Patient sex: M
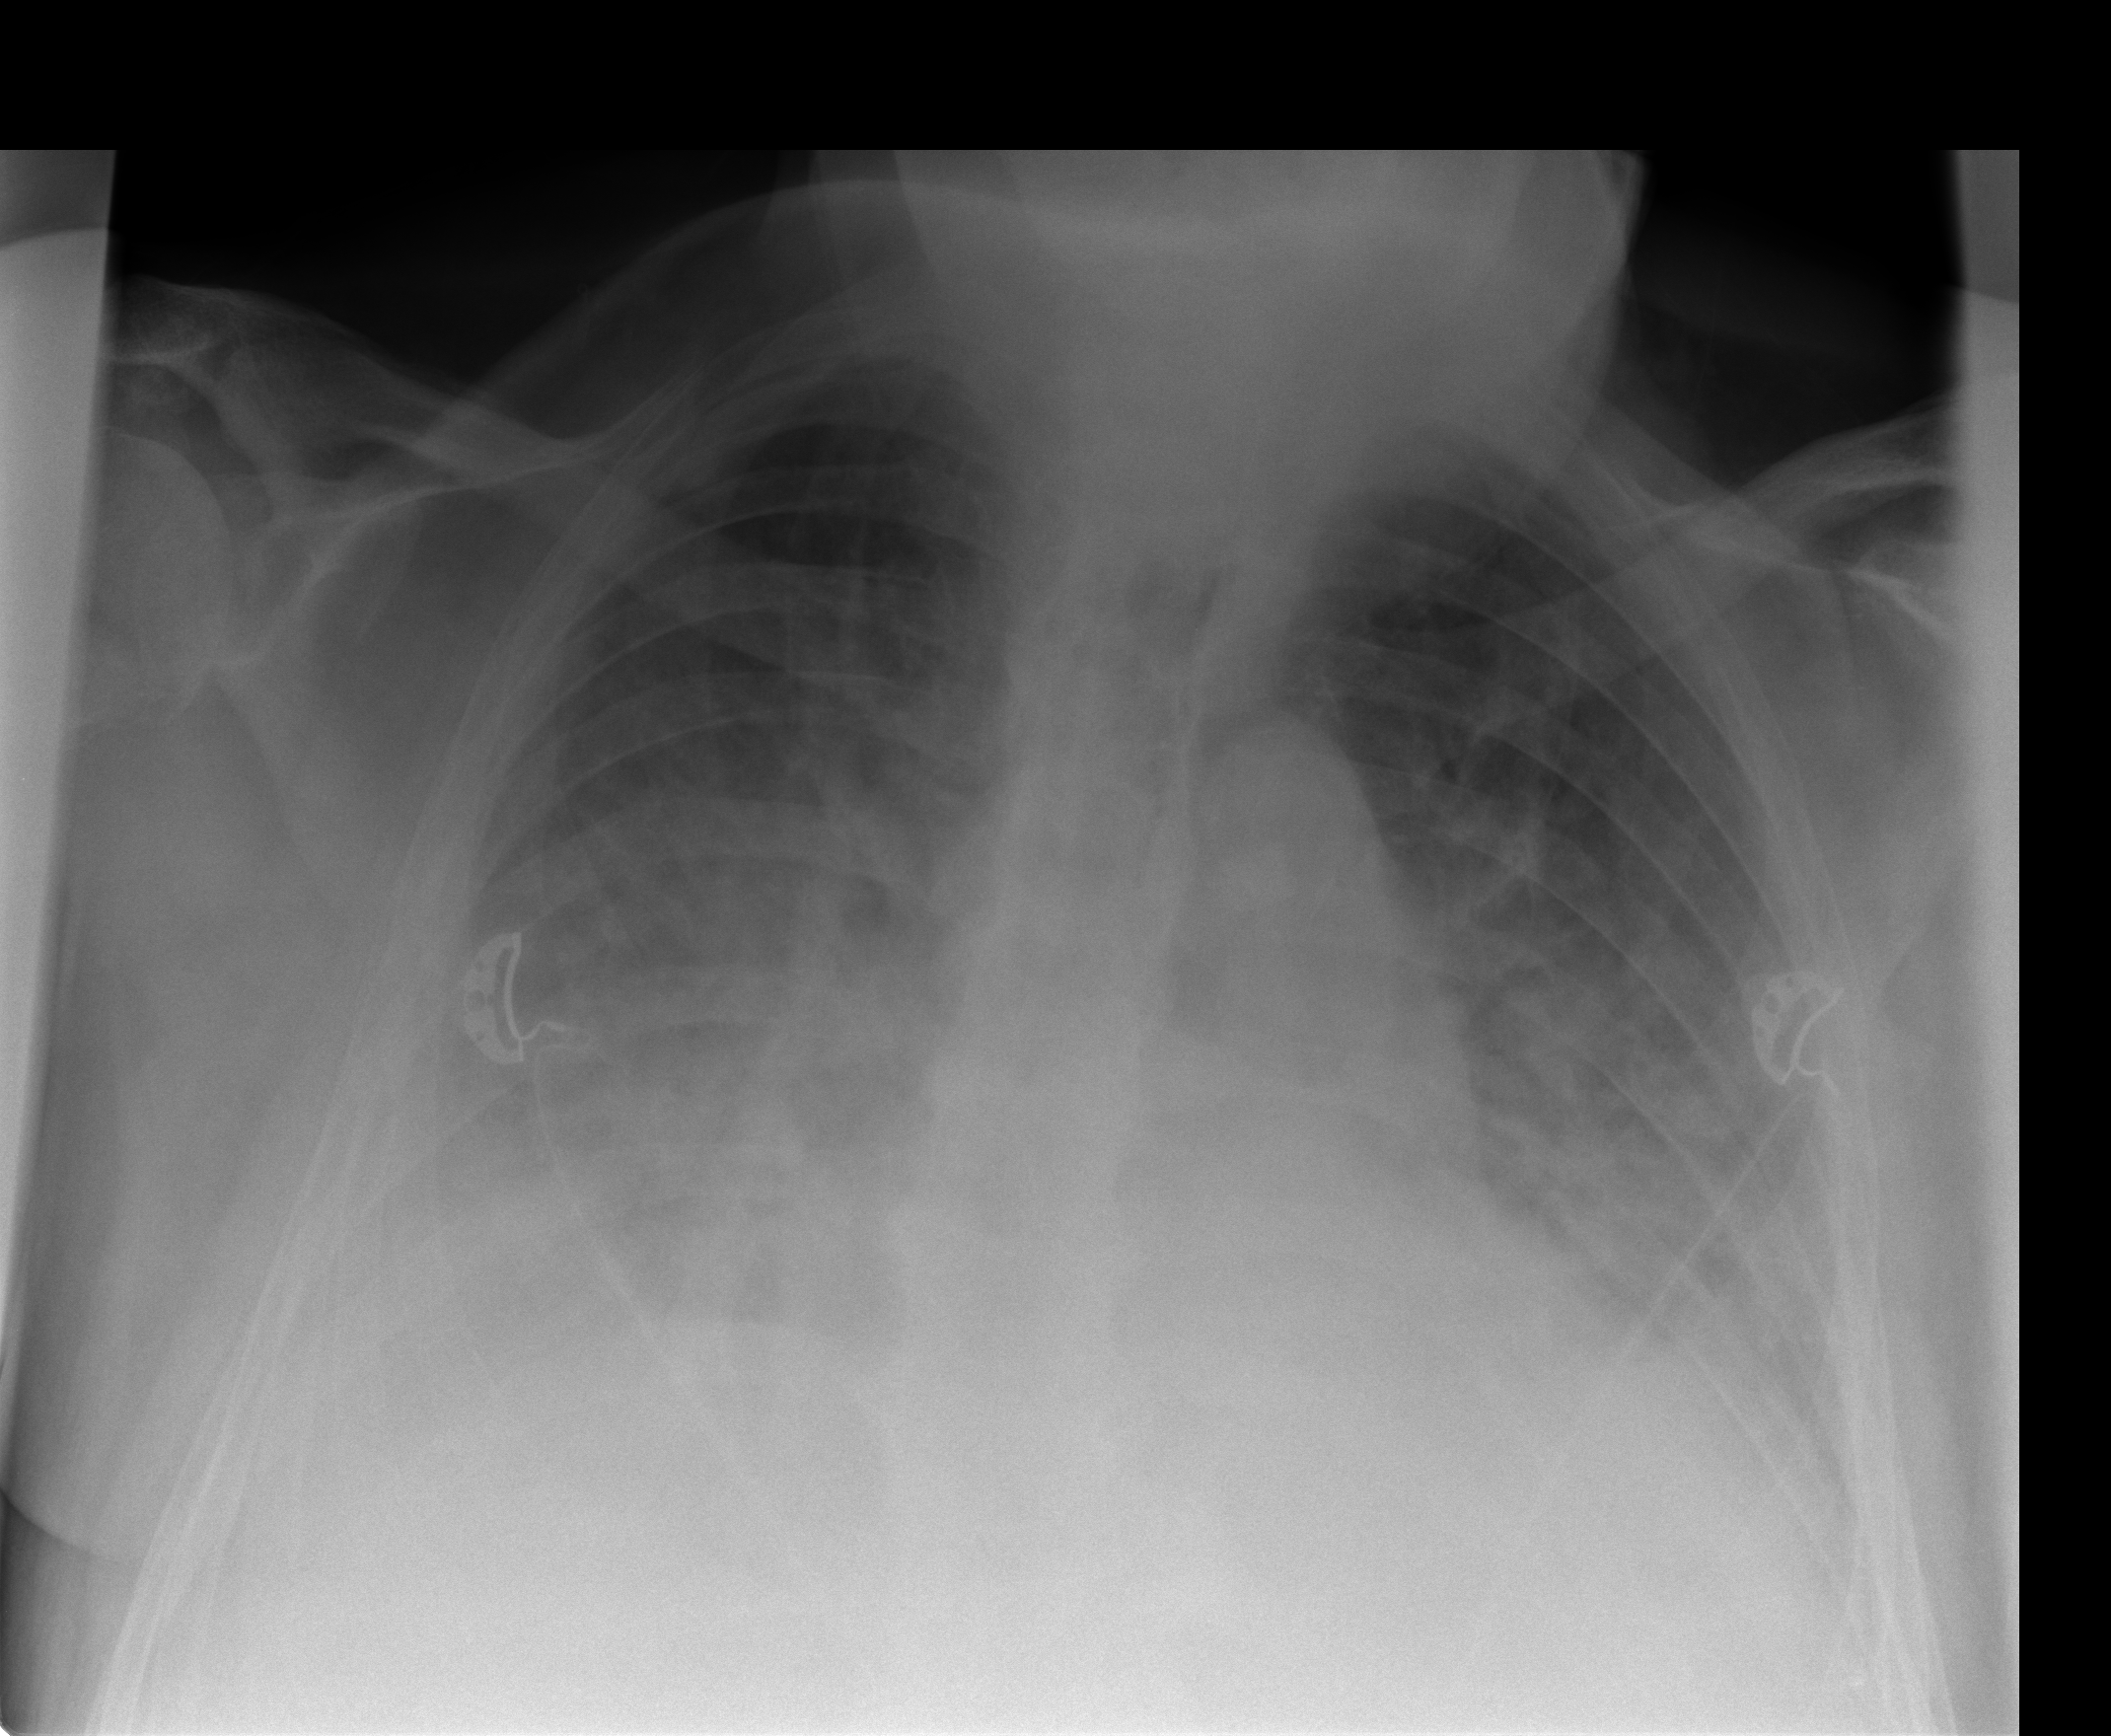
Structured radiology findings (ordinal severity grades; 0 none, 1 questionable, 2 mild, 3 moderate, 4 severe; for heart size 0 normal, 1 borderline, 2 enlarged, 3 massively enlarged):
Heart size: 2
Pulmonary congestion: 3
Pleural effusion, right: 3
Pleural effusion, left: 3
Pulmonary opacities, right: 2
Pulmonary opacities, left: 2
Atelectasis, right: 2
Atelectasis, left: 2